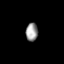
Tissue: prostate
Cell type: T cells
Senescence score: 0.7088
Nuclear area (px): 215
Mean DAPI intensity: 153.944